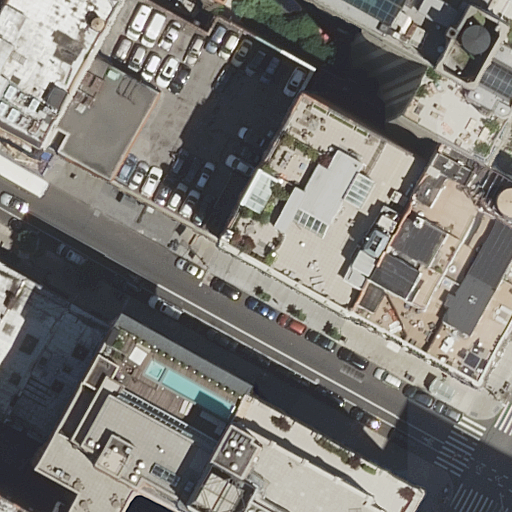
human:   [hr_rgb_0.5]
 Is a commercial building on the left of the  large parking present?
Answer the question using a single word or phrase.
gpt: no

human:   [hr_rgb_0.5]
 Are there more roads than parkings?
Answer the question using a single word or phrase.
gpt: yes

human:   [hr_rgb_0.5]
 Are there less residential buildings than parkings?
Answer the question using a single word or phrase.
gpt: no

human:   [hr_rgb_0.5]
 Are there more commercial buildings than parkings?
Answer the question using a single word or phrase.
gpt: no

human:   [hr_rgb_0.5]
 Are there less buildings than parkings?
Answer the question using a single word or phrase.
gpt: no

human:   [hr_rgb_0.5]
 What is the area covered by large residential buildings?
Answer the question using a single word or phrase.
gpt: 5453m2

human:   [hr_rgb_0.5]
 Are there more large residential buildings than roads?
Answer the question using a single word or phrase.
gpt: yes

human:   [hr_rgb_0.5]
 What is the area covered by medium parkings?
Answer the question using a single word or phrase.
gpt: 0m2

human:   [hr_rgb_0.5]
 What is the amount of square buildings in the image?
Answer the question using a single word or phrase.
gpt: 0

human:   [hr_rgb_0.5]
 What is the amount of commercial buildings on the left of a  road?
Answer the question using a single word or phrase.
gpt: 0

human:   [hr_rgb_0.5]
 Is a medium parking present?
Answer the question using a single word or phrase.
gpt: no

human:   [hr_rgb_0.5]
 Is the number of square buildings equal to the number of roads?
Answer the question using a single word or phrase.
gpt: no

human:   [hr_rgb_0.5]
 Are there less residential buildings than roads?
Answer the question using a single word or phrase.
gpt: no

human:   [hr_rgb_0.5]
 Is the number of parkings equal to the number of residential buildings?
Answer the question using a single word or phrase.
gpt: no

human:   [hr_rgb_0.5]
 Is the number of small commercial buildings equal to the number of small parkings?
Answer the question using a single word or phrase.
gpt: yes

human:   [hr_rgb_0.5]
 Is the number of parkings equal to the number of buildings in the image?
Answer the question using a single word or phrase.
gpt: no

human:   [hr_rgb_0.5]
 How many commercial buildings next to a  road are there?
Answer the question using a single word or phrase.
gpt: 0

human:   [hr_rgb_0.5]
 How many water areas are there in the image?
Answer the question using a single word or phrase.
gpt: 0

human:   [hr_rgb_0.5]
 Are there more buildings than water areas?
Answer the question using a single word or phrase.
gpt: yes

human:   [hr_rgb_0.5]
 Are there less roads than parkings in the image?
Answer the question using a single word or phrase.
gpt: no

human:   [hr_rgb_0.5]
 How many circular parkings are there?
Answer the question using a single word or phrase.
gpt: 0

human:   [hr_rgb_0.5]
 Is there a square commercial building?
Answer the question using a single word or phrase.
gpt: no

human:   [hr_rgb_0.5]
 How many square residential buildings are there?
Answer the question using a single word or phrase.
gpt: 0

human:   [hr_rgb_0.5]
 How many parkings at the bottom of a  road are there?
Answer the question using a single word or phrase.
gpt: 0

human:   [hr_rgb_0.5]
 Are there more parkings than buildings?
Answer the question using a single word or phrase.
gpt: no

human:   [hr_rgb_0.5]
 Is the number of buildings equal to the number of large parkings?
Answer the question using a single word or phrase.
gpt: no

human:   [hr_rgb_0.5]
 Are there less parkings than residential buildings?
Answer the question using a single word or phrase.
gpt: yes

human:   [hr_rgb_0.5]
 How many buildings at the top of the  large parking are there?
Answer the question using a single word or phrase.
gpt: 1

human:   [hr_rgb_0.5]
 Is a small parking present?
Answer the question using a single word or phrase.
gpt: no

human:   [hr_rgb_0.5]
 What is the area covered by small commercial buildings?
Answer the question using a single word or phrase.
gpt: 0m2

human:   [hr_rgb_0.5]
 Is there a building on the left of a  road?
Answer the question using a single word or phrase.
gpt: yes

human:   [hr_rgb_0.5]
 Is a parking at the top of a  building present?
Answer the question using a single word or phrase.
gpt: yes

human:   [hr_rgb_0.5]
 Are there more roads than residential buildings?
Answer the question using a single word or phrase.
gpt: no

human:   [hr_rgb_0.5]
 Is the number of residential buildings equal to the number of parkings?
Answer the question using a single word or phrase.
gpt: no

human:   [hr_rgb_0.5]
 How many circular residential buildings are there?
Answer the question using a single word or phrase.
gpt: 0

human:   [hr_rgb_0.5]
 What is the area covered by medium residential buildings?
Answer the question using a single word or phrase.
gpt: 1069m2